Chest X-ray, PA view. Patient: 49 years old, sex M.
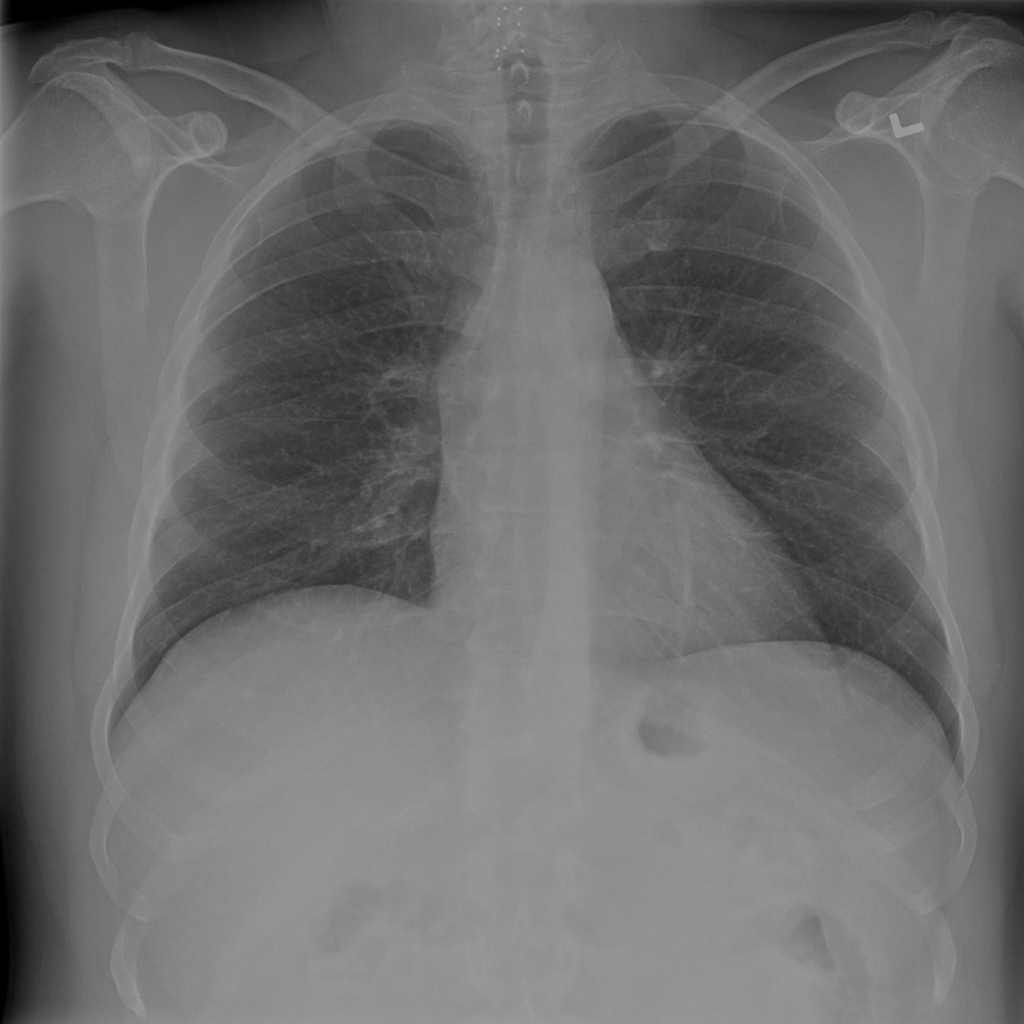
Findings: No Finding